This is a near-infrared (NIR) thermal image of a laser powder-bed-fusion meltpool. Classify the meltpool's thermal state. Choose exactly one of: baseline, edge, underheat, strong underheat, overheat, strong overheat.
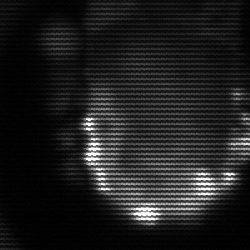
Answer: baseline